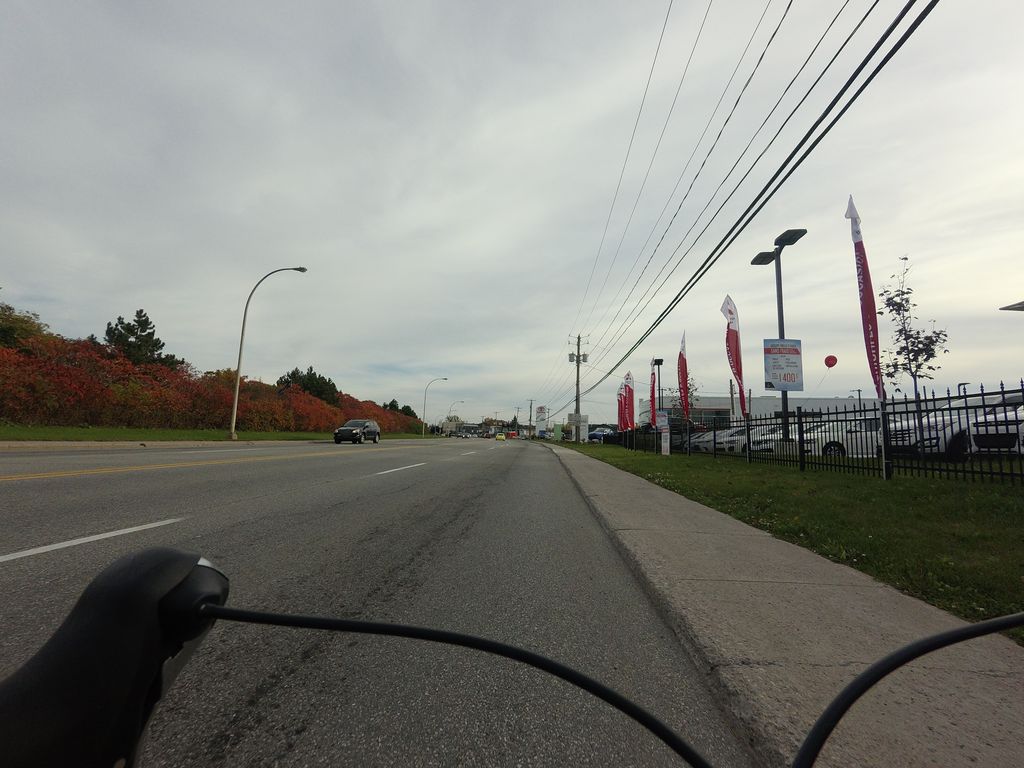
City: ottawa-gatineau